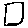
Label: square